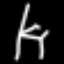
Label: chair